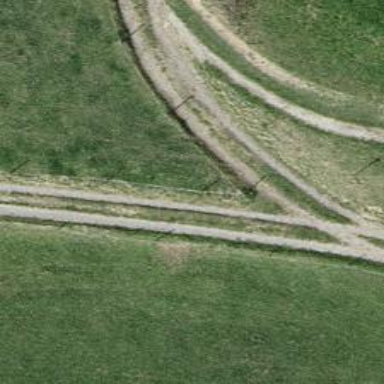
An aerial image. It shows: Gravel track road.